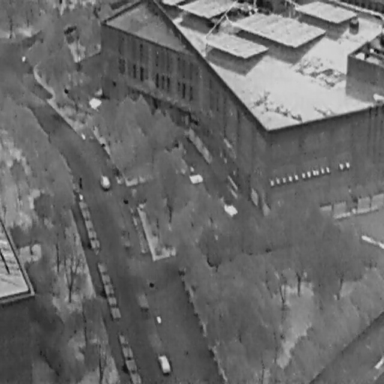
There are two Cars in the infrared image.